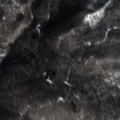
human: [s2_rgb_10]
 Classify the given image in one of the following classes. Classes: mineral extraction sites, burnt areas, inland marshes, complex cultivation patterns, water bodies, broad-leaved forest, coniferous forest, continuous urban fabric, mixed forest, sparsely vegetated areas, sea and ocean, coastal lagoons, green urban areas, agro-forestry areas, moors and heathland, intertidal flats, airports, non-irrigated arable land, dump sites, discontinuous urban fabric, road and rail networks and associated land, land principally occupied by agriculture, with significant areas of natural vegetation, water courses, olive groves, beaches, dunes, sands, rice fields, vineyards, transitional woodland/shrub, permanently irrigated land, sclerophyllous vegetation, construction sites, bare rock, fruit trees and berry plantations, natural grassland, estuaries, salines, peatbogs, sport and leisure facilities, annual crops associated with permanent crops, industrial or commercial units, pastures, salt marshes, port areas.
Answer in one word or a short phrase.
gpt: broad-leaved forest